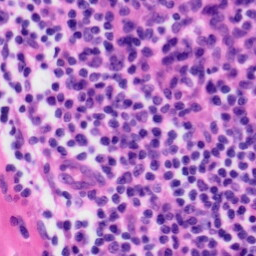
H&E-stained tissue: Tonsil